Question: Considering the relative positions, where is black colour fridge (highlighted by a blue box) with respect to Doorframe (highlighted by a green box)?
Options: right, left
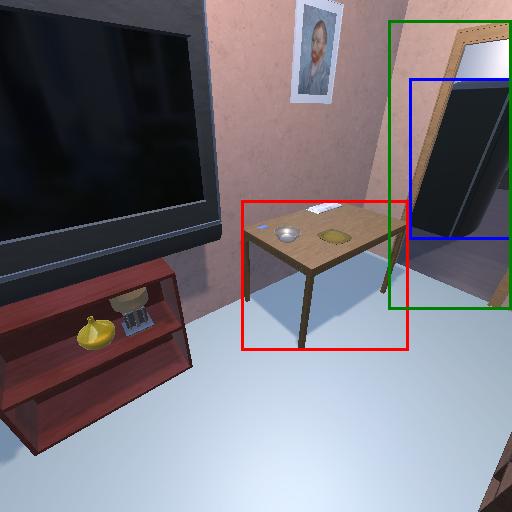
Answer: right